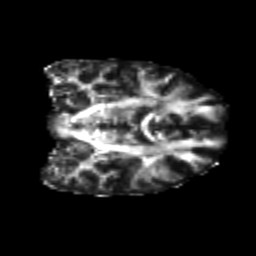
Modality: FA
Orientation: coronal
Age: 24
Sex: female
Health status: healthy
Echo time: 0.074 s